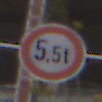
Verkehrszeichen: TatsaechlicheMasse
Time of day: MorningAfternoon
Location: Outdoor (Urban)
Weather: PartlyCloudy
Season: NotSpecified
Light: Natural